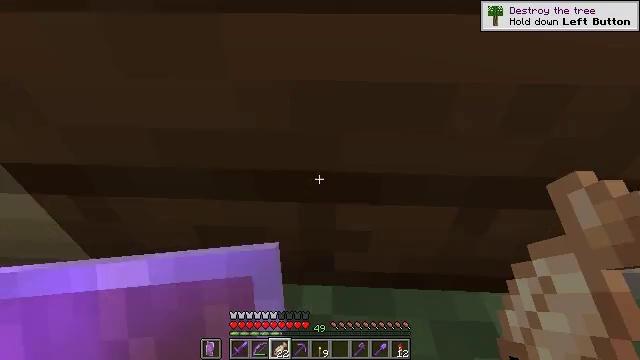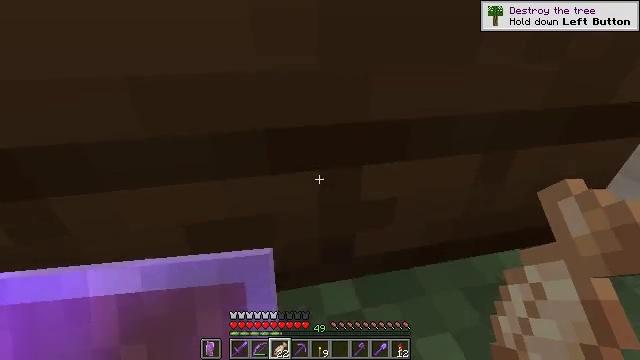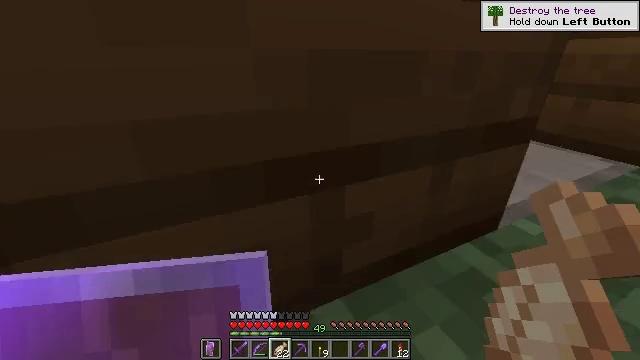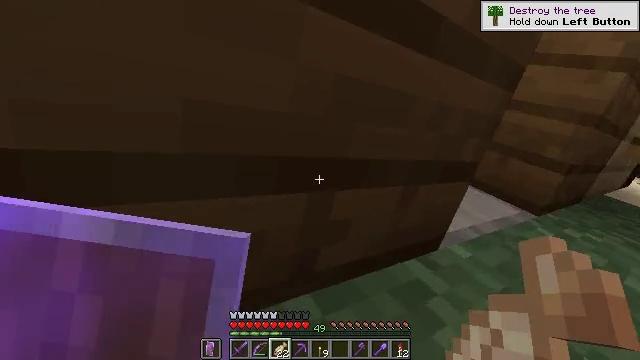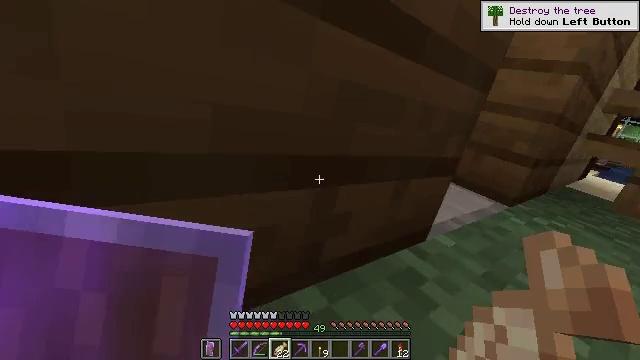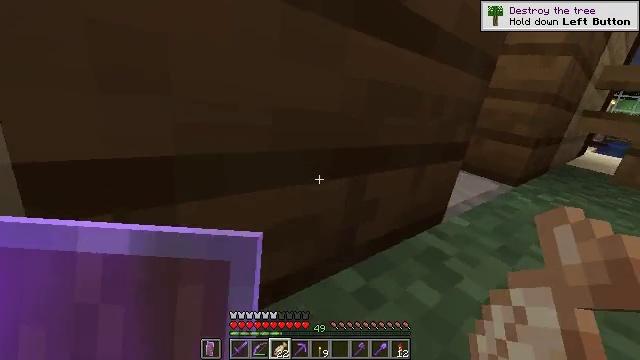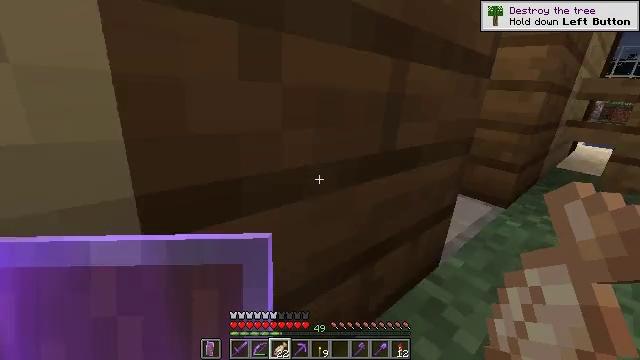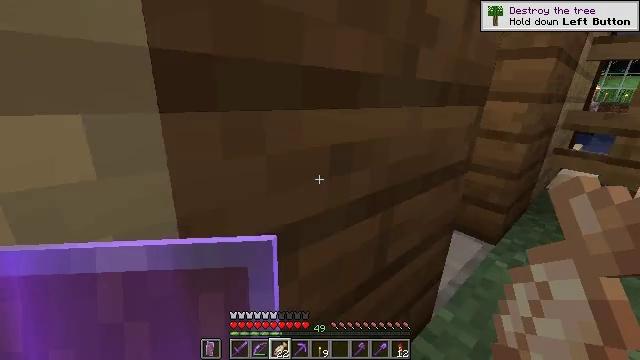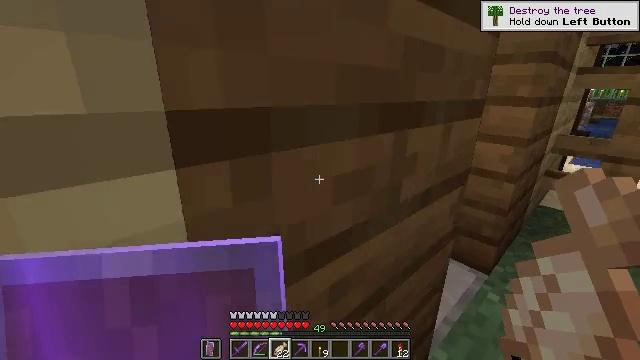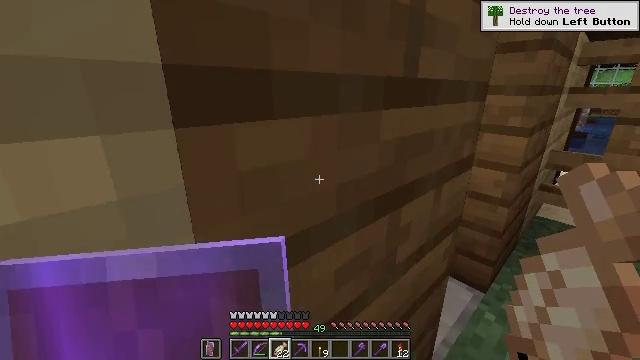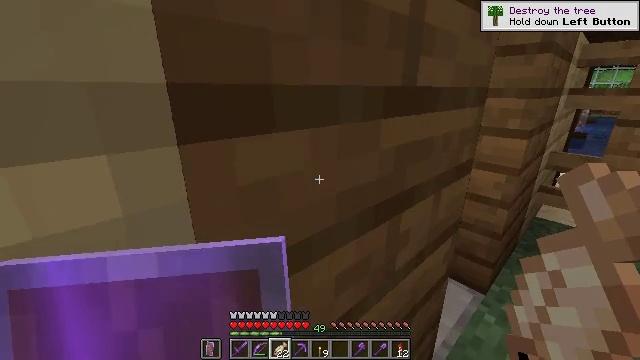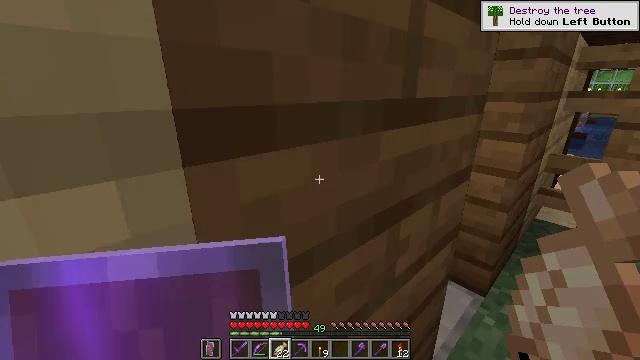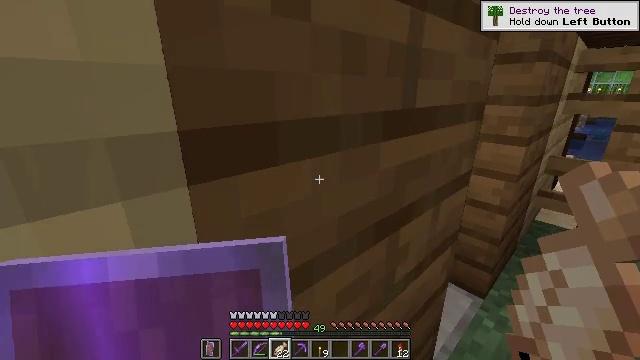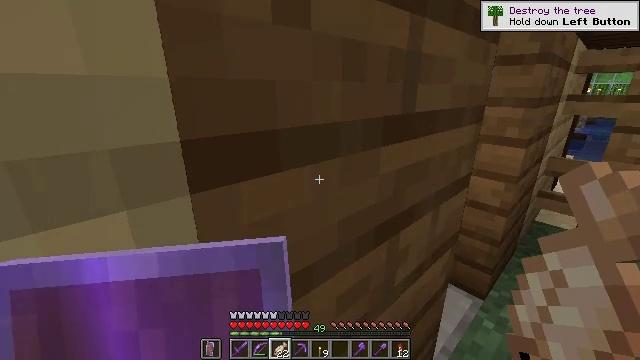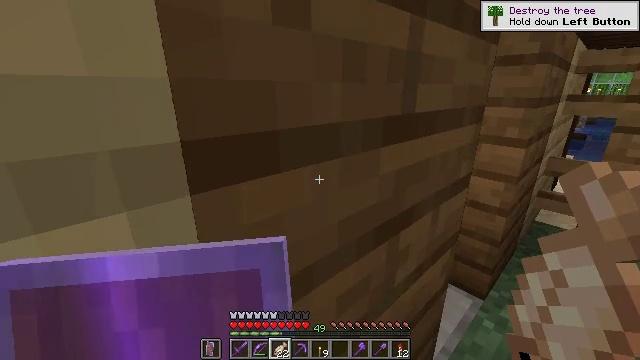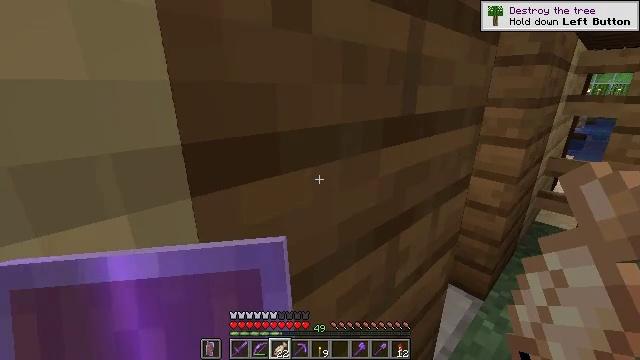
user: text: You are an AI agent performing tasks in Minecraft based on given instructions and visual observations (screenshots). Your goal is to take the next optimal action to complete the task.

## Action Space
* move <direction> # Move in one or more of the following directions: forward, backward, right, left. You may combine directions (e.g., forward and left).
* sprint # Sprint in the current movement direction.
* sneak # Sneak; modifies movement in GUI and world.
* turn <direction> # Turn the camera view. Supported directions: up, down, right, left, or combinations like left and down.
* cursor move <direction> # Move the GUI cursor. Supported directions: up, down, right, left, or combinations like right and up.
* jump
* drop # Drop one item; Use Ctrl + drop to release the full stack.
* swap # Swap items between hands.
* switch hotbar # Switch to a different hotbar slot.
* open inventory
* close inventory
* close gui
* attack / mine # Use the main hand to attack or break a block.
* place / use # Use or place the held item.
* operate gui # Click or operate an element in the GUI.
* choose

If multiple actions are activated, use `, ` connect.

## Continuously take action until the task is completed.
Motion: motion action
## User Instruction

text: Use honey bottles to craft a honey block.
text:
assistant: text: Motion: turn right and up
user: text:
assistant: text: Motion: turn right and up
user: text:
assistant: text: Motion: turn right and up
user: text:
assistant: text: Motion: turn right and up
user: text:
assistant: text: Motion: no_op
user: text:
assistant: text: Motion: no_op
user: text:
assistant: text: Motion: no_op
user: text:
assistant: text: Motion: no_op
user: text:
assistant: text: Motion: no_op
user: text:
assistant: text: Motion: no_op
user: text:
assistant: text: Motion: no_op
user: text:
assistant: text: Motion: no_op
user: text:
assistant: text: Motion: no_op
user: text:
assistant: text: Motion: no_op
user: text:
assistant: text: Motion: no_op
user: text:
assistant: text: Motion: no_op
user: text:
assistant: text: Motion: no_op
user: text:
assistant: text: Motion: no_op
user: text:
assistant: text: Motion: no_op
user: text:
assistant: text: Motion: no_op
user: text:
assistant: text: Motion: no_op
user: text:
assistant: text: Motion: no_op
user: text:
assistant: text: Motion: no_op
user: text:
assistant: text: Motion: no_op
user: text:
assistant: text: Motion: no_op
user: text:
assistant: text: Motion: move right
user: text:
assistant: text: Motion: move forward and move right
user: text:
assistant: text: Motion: move forward and move right
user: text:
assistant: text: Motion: move forward and move right, turn left
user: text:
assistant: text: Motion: move forward and move right, turn left and up